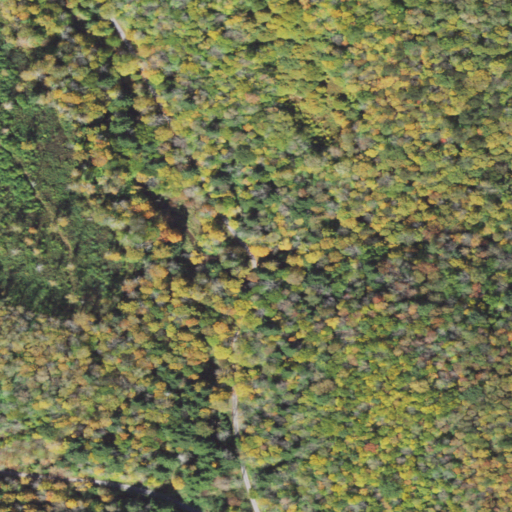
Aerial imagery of valley in Pennsylvania named Ash Tree Hollow containing deciduous forest, mixed forest, and open development